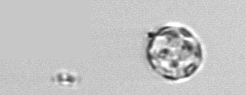
Label: Thalassiosira